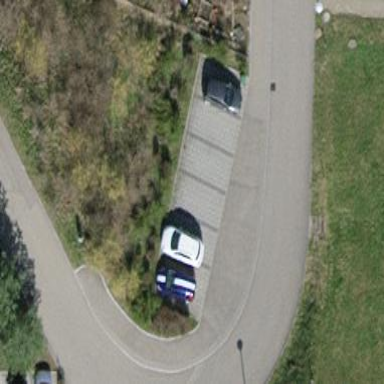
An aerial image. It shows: Parking area with surface.